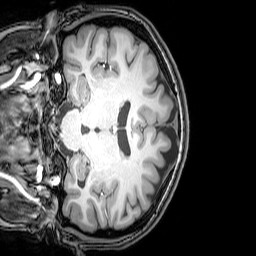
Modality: T1w
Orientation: coronal
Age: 23
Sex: female
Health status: healthy
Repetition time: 0.081 s
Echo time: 0.037 s